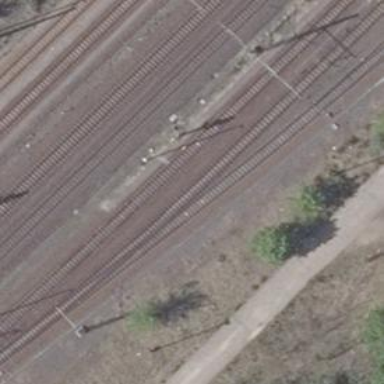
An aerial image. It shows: Railway signal.